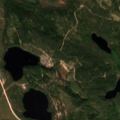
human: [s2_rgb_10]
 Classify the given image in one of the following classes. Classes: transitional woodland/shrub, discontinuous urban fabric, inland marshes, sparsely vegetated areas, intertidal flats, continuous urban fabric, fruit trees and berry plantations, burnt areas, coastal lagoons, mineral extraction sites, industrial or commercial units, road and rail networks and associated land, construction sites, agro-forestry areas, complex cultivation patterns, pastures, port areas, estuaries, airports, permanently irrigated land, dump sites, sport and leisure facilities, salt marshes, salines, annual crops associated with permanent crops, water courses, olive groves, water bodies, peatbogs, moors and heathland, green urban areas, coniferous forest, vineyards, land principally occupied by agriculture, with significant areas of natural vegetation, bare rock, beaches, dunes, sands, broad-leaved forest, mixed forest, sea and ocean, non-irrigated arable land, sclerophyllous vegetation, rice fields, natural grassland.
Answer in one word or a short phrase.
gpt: coniferous forest, transitional woodland/shrub, water bodies